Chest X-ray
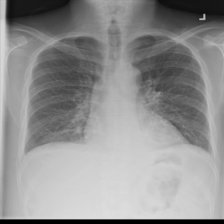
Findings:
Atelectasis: negative
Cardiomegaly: negative
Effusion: positive
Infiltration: negative
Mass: negative
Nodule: negative
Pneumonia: negative
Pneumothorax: negative
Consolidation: negative
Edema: negative
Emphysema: negative
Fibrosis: negative
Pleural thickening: negative
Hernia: negative